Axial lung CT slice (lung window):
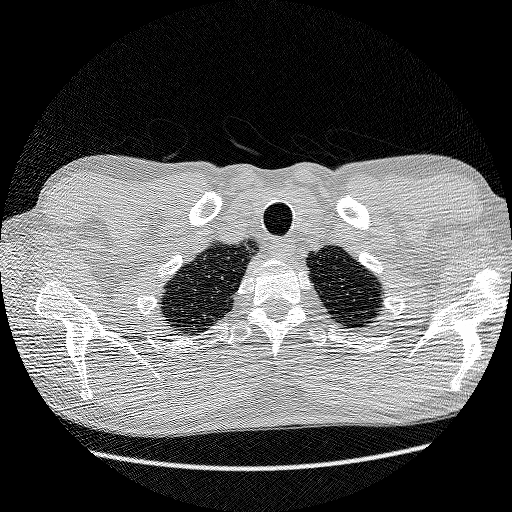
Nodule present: no